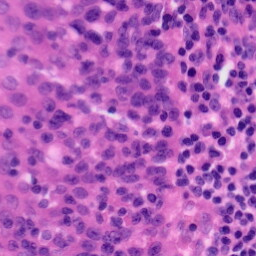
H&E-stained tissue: Tonsil